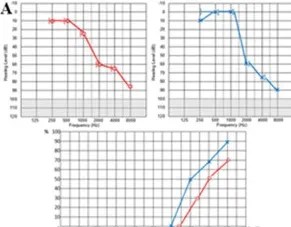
(A) Tonal and vocal audiometry showing a bilateral sensorineural hearing loss.
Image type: pathology (immunostaining)